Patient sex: F
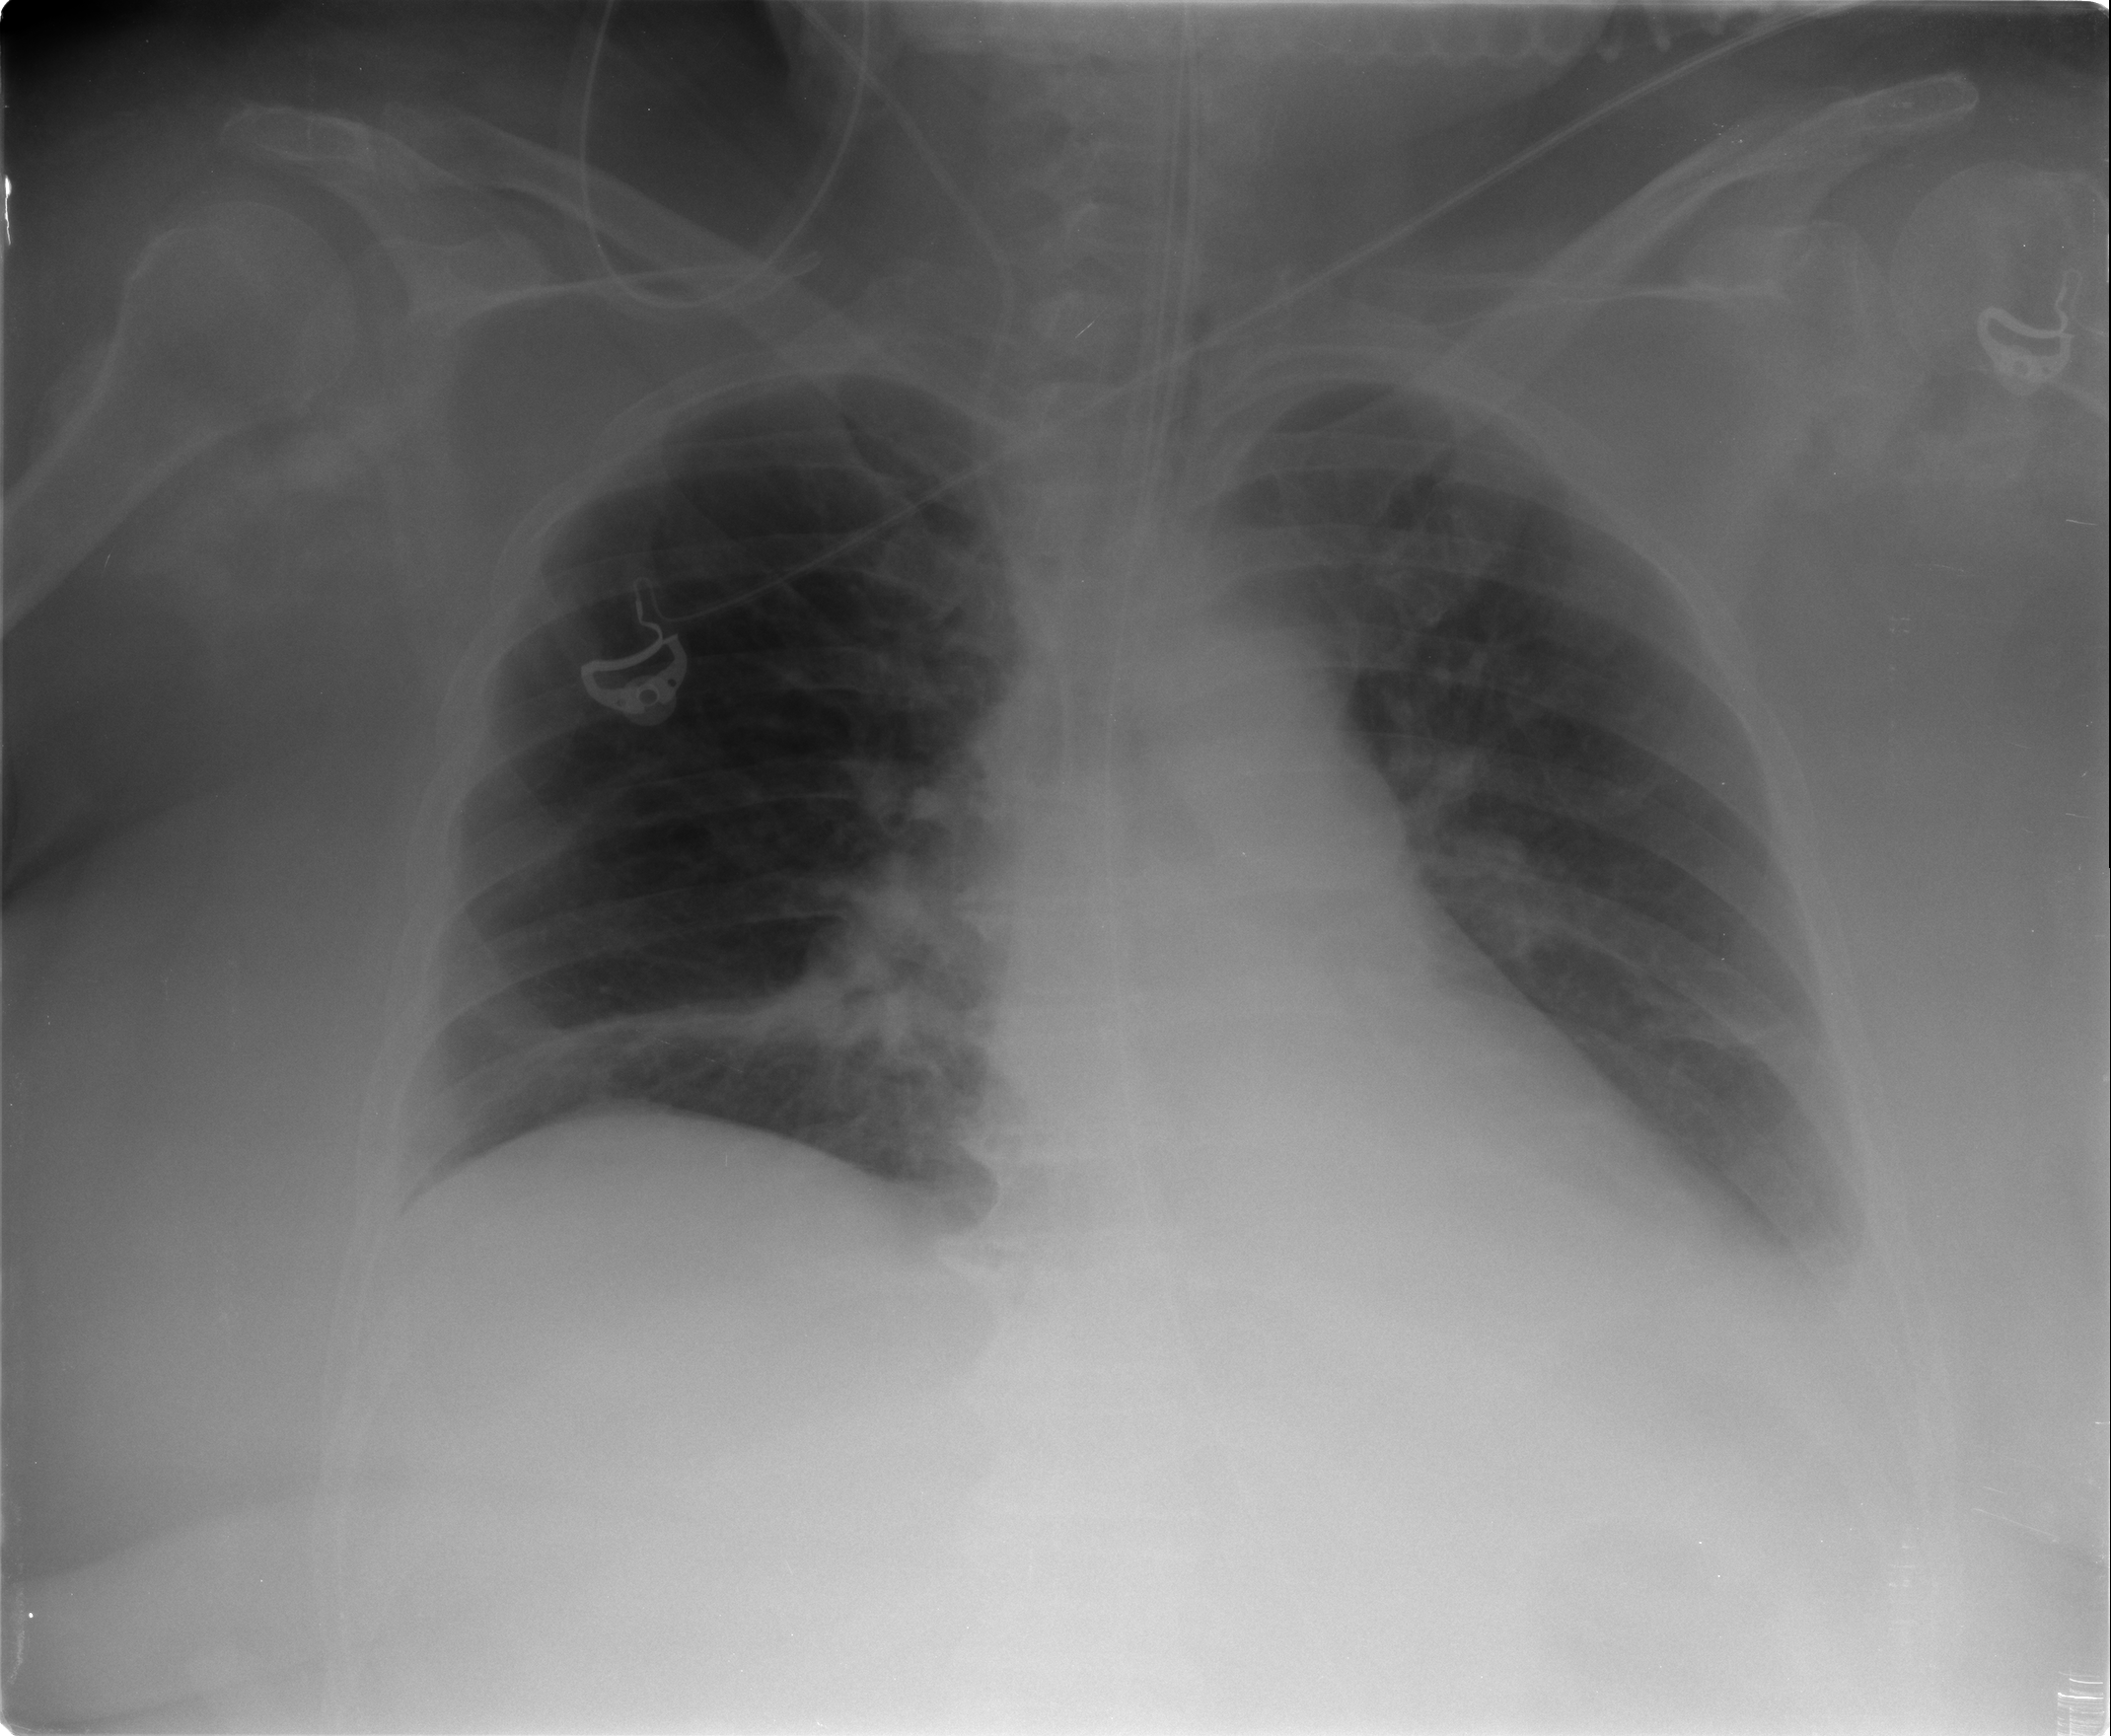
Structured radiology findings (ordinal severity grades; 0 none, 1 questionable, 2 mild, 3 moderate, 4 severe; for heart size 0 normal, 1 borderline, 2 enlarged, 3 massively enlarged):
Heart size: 2
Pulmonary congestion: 0
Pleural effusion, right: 1
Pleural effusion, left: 2
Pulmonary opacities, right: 0
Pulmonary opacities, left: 0
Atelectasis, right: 2
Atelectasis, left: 2